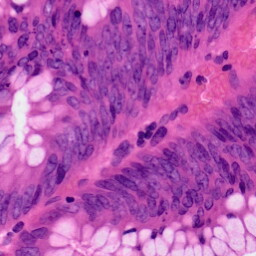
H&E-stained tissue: Colon